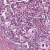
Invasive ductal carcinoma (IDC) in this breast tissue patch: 1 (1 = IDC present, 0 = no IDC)